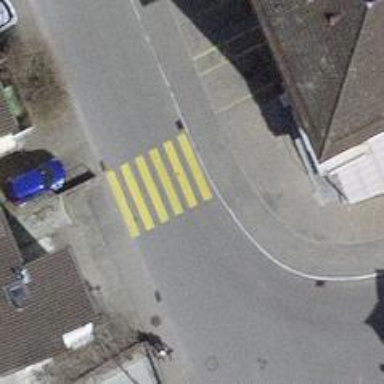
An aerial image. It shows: Kerb barrier.